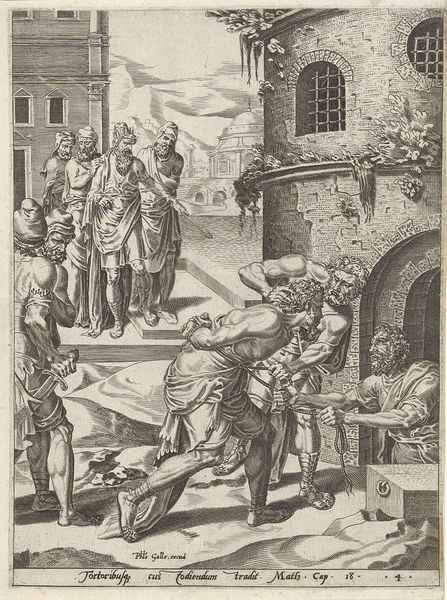
Titel: Straf van de ondankbare knecht
Künstler: Dirck Volckertsz Coornhert
Standort: Amsterdam
Institution: Rijksmuseum
Schlagwörter: berg, menschen, stadt, fenster, männer, haus, bärte, gesichter, gitter, strick, turm, schrift, berge, ziehen, soldaten, stufen, ring, druck, gefangen, gefangennahme, schwert, tempel, gefangener, fessel